Question: I'm creating an Eclipse RCP product that will have a /bin directory in the top level folder that will contain some file. What's the best approach for programmatically getting to the /bin location?
Product directory:

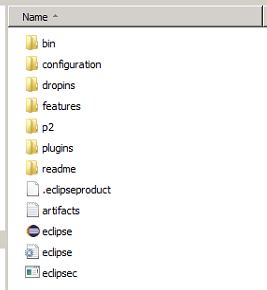
Answer: In a plugin use 'Platform.getInstallLocation' to get the installation directory location:
'''
URL installURL = Platform.getInstallLocation().getURL();
String path = URIUtil.toURI(installURL).toASCIIString();
'''
Both 'Platform' and 'URIUtil' are in the 'org.eclipse.core.runtime' package / plugin.